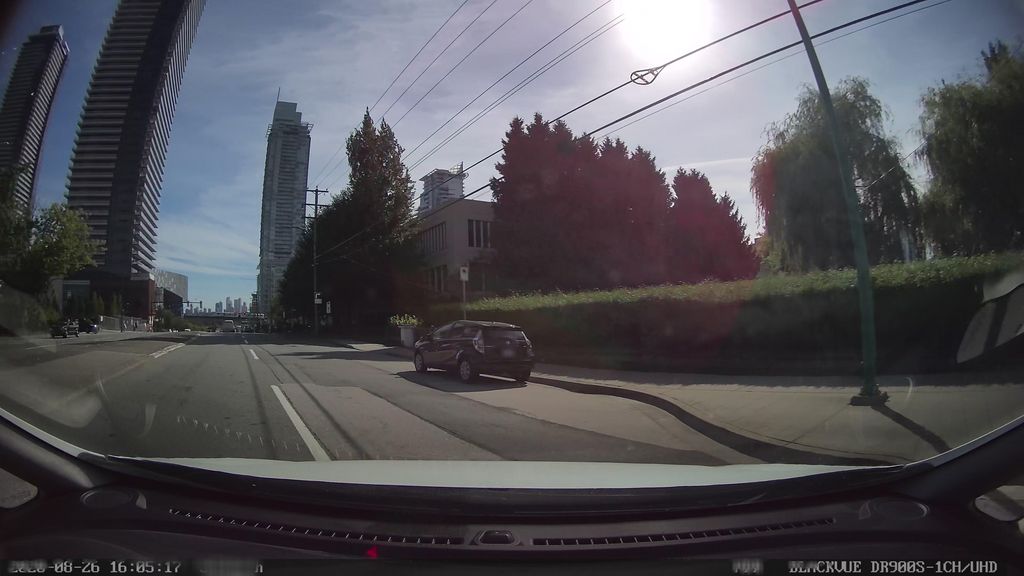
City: vancouver